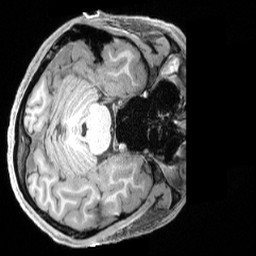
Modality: T1w
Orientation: axial
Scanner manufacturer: siemens
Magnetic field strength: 3 T
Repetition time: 2.4 s
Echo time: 0.00222 s